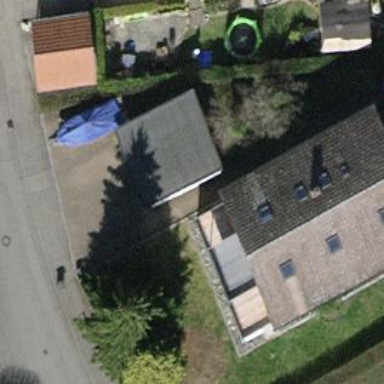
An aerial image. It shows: Garage building.